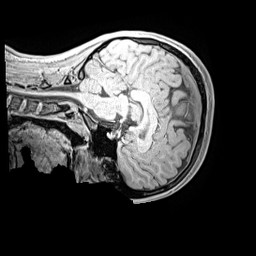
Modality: MP2RAGE
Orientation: sagittal
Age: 12
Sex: female
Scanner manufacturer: siemens
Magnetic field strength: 3 T
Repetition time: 4 s
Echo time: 0.00299 s